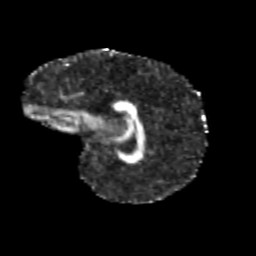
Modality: FA
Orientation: sagittal
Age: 11
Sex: female
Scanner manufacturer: siemens
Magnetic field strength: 3 T
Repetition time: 3.8 s
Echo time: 0.07 s